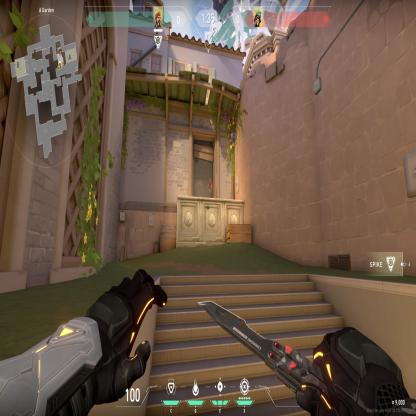
Label: enemy